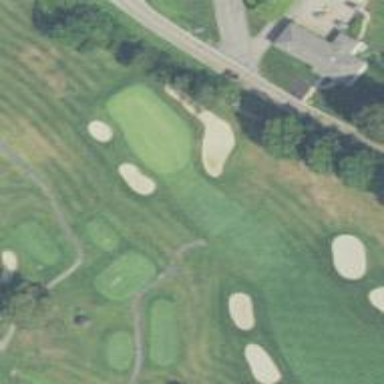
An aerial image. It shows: View of golf hole.